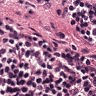
Metastatic tissue present: no